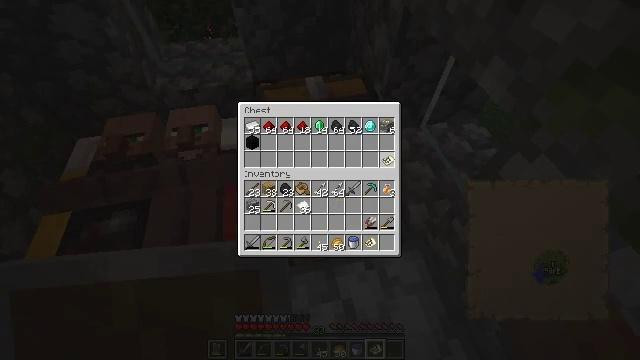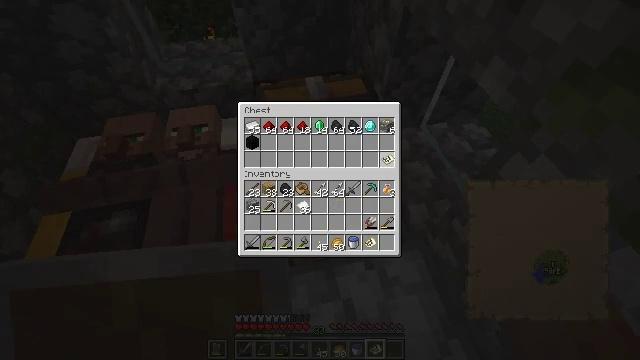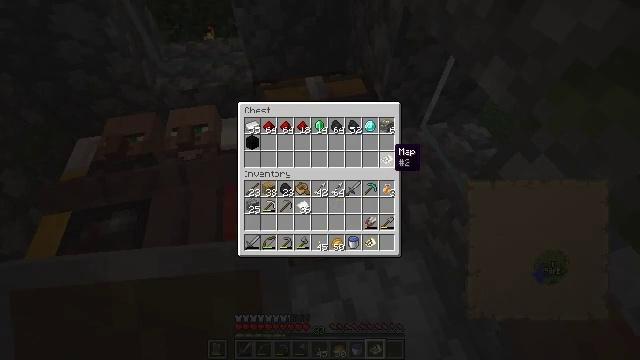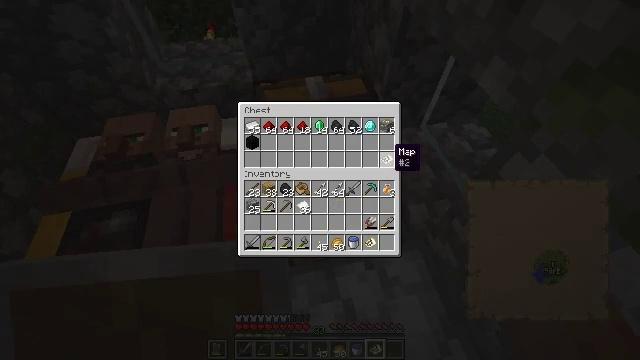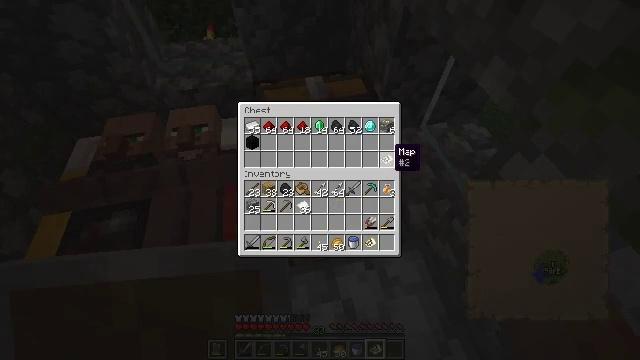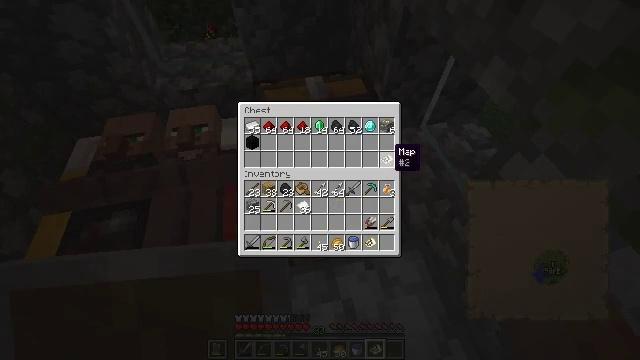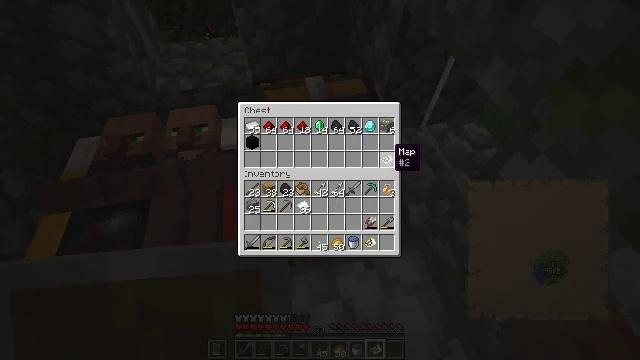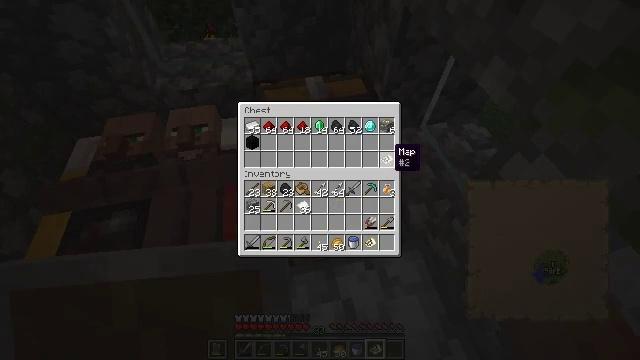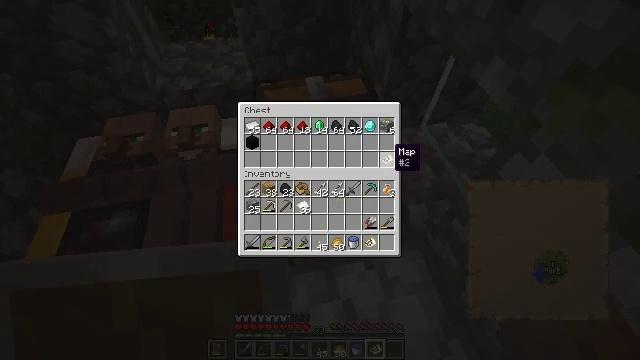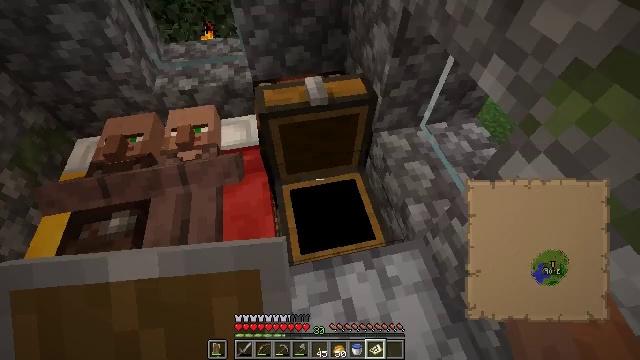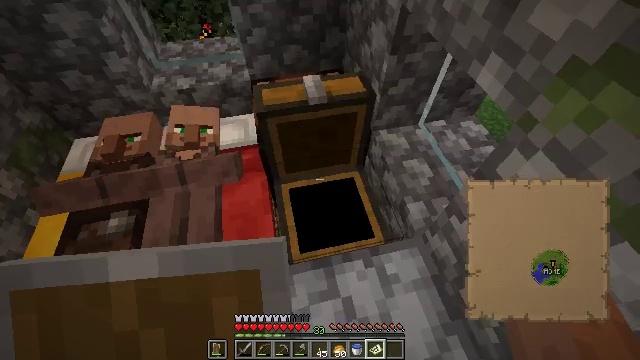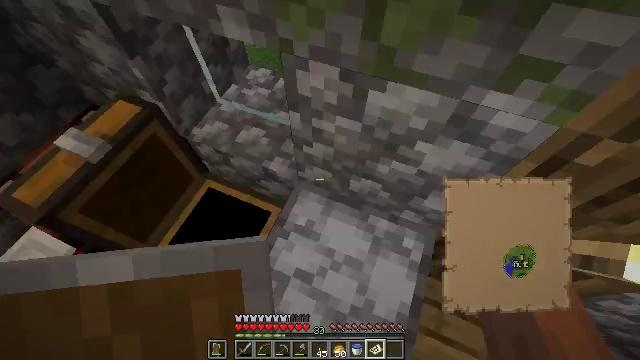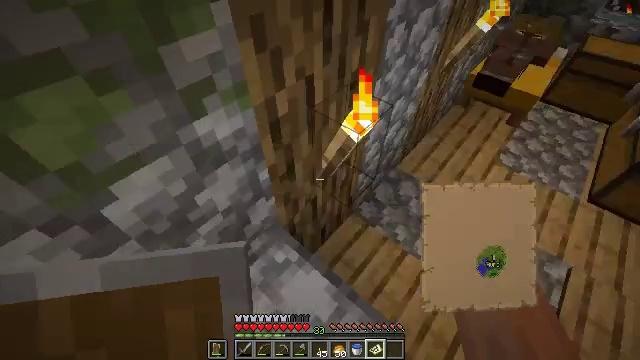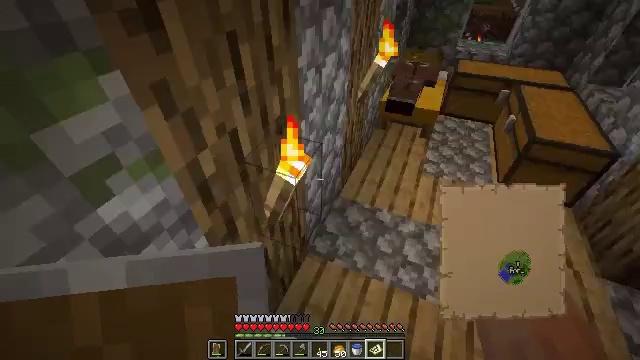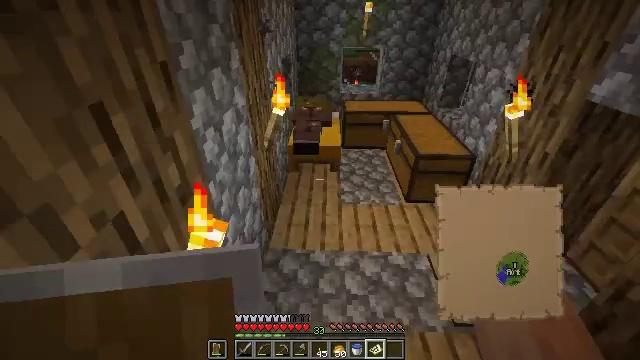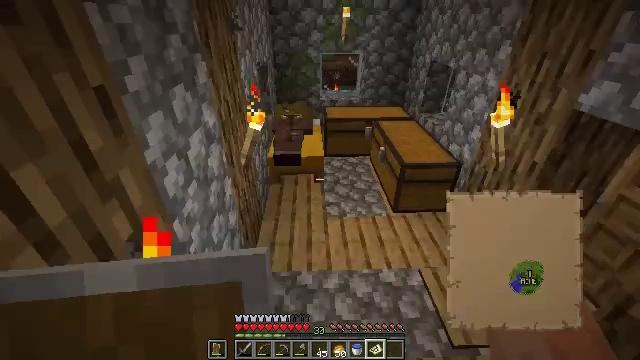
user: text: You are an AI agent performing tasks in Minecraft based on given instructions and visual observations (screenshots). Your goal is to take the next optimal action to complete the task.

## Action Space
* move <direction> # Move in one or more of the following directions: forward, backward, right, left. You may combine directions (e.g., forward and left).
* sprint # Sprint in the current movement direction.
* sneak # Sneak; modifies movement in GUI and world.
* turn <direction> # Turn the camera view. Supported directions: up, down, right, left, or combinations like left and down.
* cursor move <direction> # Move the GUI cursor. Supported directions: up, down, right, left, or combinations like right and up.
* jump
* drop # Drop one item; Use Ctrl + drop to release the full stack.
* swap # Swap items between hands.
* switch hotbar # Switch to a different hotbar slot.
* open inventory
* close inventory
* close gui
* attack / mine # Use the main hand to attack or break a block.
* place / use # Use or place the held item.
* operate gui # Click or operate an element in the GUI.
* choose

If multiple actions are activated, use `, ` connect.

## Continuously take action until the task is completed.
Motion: motion action
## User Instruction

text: Open the crafting table and craft a beehive.
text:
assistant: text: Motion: attack / mine
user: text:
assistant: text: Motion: no_op
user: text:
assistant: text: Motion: no_op
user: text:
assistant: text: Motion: no_op
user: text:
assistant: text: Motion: no_op
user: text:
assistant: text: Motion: no_op
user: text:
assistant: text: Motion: no_op
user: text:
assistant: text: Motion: no_op
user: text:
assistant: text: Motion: no_op
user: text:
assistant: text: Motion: no_op
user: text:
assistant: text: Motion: turn right and down
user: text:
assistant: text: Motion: turn right and up
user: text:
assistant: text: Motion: move forward, turn right and up
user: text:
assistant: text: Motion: move forward, turn right and up
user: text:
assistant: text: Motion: move forward, turn right
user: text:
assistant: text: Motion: move forward, turn right and up
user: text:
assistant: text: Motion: move forward, turn right and up
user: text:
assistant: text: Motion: move forward, turn right and down
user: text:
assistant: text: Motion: move forward and move left, turn right
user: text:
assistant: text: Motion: move forward and move left, turn right and up
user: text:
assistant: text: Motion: move forward and move left, turn right and up
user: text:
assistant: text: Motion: move forward and move left, turn right and up
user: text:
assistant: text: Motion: move forward and move left, use / place
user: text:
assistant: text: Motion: use / place
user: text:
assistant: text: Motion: no_op
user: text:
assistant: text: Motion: no_op
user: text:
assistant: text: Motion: no_op
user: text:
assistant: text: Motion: turn left
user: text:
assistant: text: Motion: turn right
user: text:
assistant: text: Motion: turn right and down